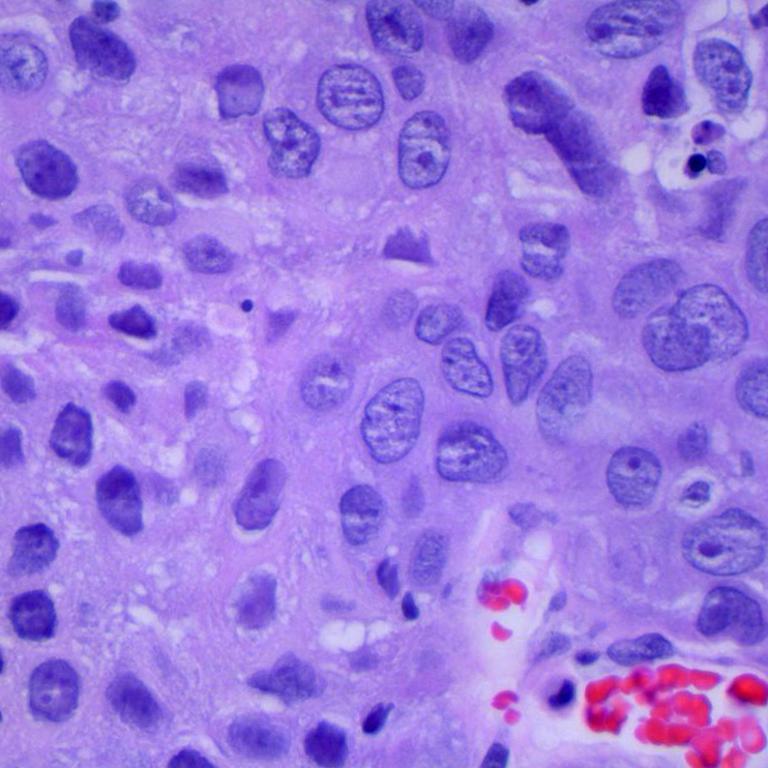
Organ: lung
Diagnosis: squamous carcinomas